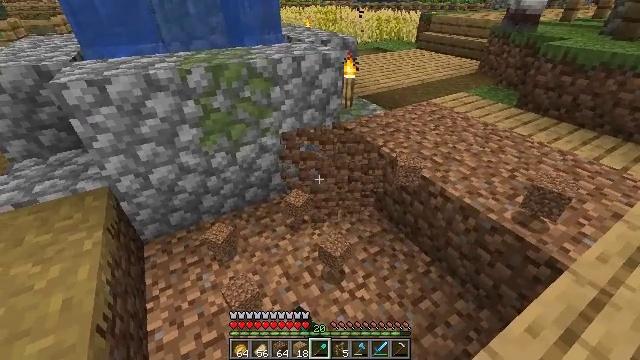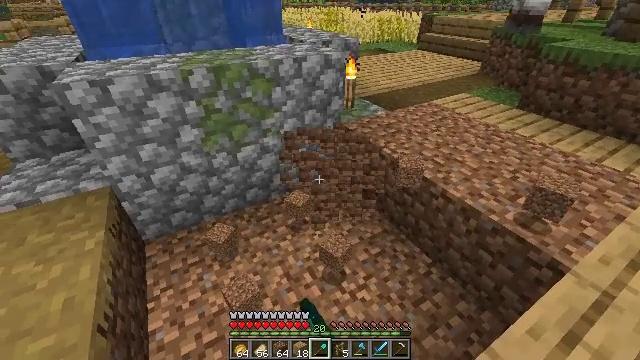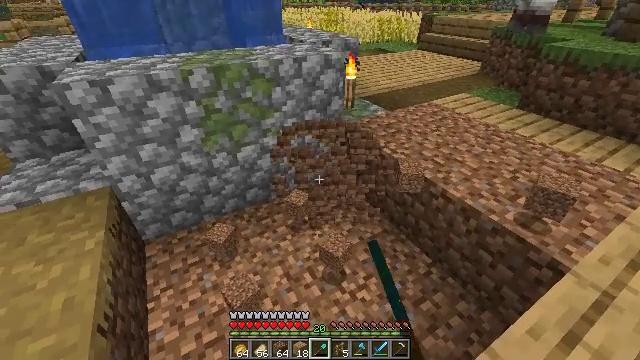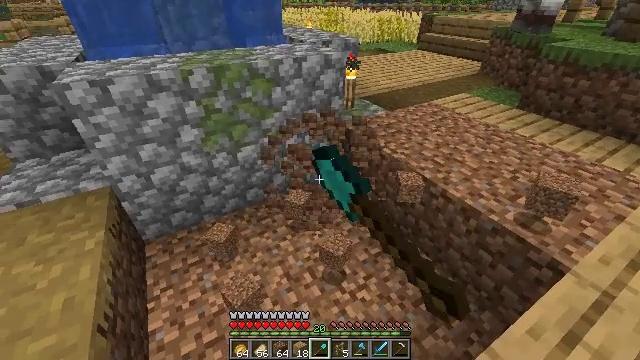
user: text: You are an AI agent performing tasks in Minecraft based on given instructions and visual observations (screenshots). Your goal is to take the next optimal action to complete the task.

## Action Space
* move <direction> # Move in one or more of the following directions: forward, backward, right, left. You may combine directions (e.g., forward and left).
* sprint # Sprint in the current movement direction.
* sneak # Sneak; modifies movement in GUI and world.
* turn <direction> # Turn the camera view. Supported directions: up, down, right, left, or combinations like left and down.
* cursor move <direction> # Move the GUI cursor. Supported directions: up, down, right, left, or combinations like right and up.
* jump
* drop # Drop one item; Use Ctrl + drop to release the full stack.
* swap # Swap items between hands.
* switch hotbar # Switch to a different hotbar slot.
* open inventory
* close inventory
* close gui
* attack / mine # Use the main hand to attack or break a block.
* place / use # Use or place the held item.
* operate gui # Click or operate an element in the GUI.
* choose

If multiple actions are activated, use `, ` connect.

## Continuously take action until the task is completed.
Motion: motion action
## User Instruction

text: Break the dirt block.
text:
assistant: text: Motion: attack / mine
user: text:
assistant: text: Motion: attack / mine
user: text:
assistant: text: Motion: attack / mine
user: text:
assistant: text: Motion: attack / mine